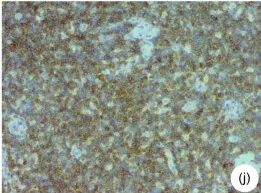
T-lymphoid cells showing weak CD7 immunoreactivity (40x).
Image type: pathology (immunostaining)